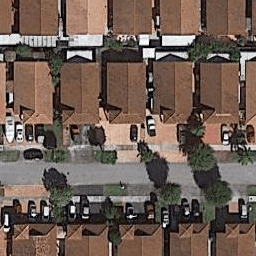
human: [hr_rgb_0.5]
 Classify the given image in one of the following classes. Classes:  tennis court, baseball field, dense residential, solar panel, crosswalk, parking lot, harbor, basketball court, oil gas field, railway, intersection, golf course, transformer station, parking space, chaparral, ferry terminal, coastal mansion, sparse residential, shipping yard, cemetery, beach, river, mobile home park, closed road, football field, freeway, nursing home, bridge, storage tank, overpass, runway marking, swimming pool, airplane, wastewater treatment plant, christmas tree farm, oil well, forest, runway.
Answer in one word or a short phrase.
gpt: dense residential